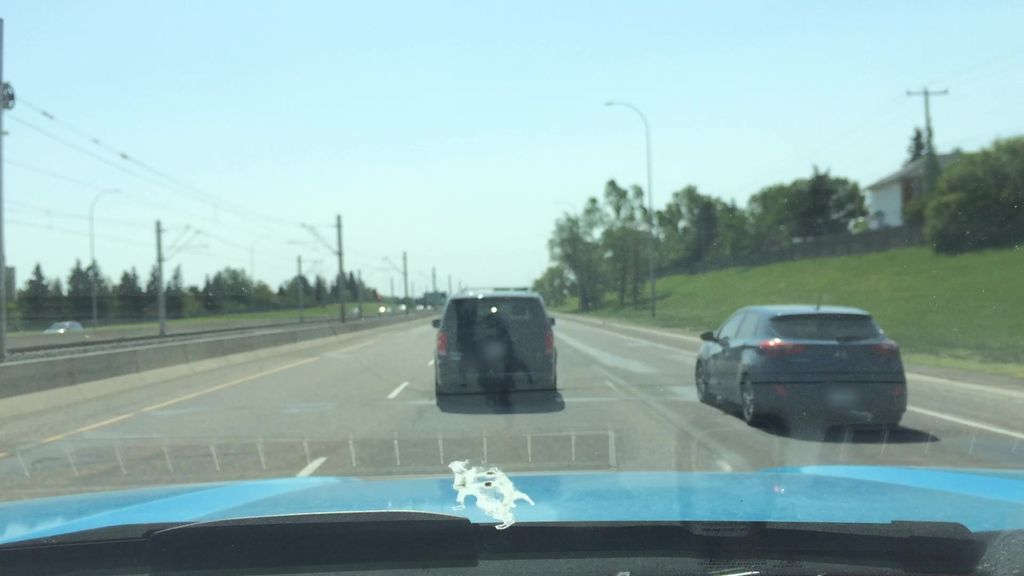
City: calgary